Question: ok not just checkbox, but also radio button. The thing is I have a zillion check-boxes & radio-buttons on my form & it looks ugly as hell.
This is not a functionality issue but a purely UI issue. I am looking for some cooler looking ways to implement the same task.
Oh I am using jQuery 1.4.3
<URL> Attached the screenshot of the one I am using now. This one I liked because, it kinda looks like a iPhone style but is not an exact clone.

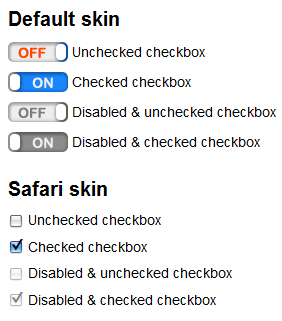
Answer: Wouldn't a drop-down menu work to replace many check-boxes/radio buttons? You could enable multiple selections to replecate check box behaviour. Generally that is what I would do if I had more than one or two check boxes on the same subject...
Or do you mean they are about separate things? In that case, could you post some idea of what information you're trying to get from the user?